A bearing vibration time series has been folded into this square grayscale image, one row per segment of consecutive samples. What is the most likely bearing condition (normal, inner_race, outer_race, ball)?
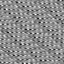
Answer: outer_race